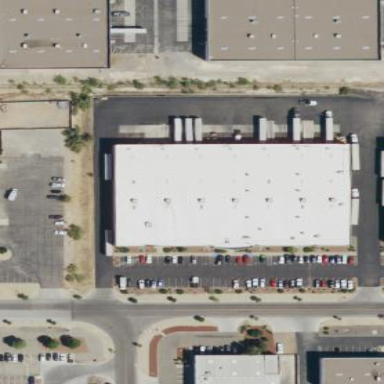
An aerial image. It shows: Warehouse building.